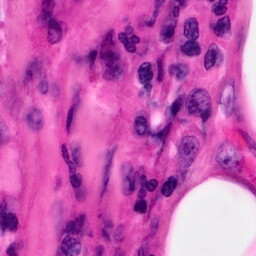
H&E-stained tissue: Pancreatic